Aerial crown-view tile of a tropical tree (Barro Colorado Island, Panama), acquired 20250715:
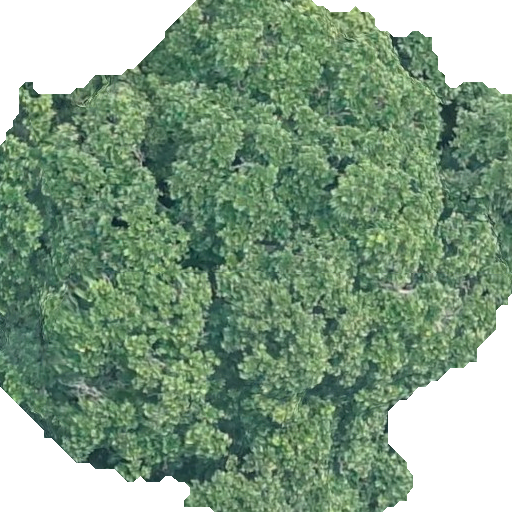
Species: Anacardium excelsum
GBIF accepted scientific name: Anacardium excelsum
Crown area: 329.562 m²